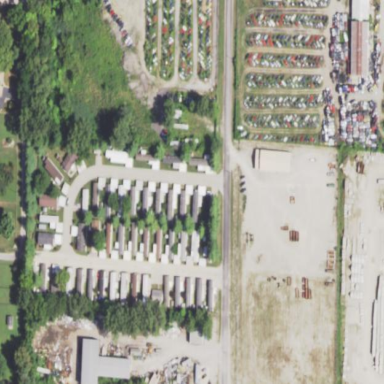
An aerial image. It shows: Residential area known as trailer park.